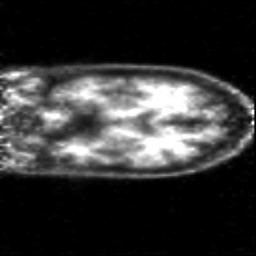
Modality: PET
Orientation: coronal
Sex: female
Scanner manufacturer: siemens